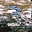
Label: 3